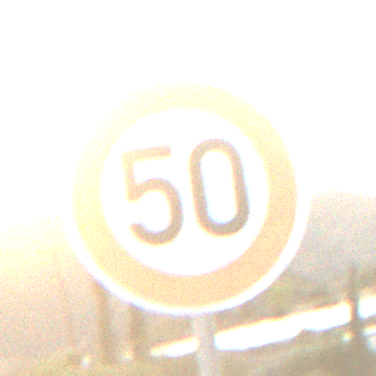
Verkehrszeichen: Geschwindigkeit50
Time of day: SunriseSunset
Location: Outdoor (RoadRail)
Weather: PartlyCloudy
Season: NotSpecified
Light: Natural